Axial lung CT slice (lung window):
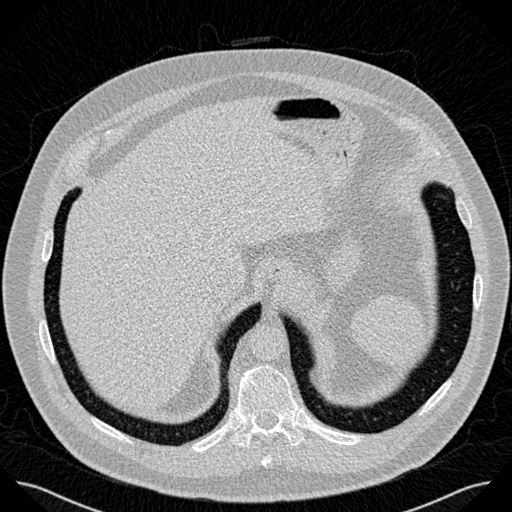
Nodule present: no